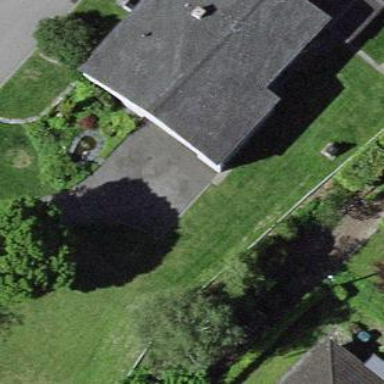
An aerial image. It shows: Simple and straightforward house.